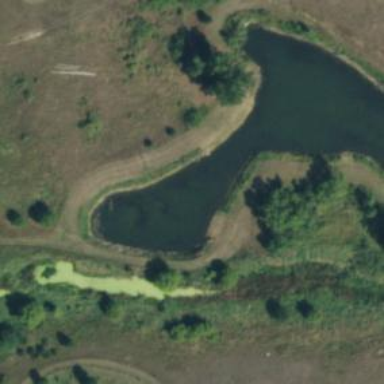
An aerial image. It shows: Lake with natural water.